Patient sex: M
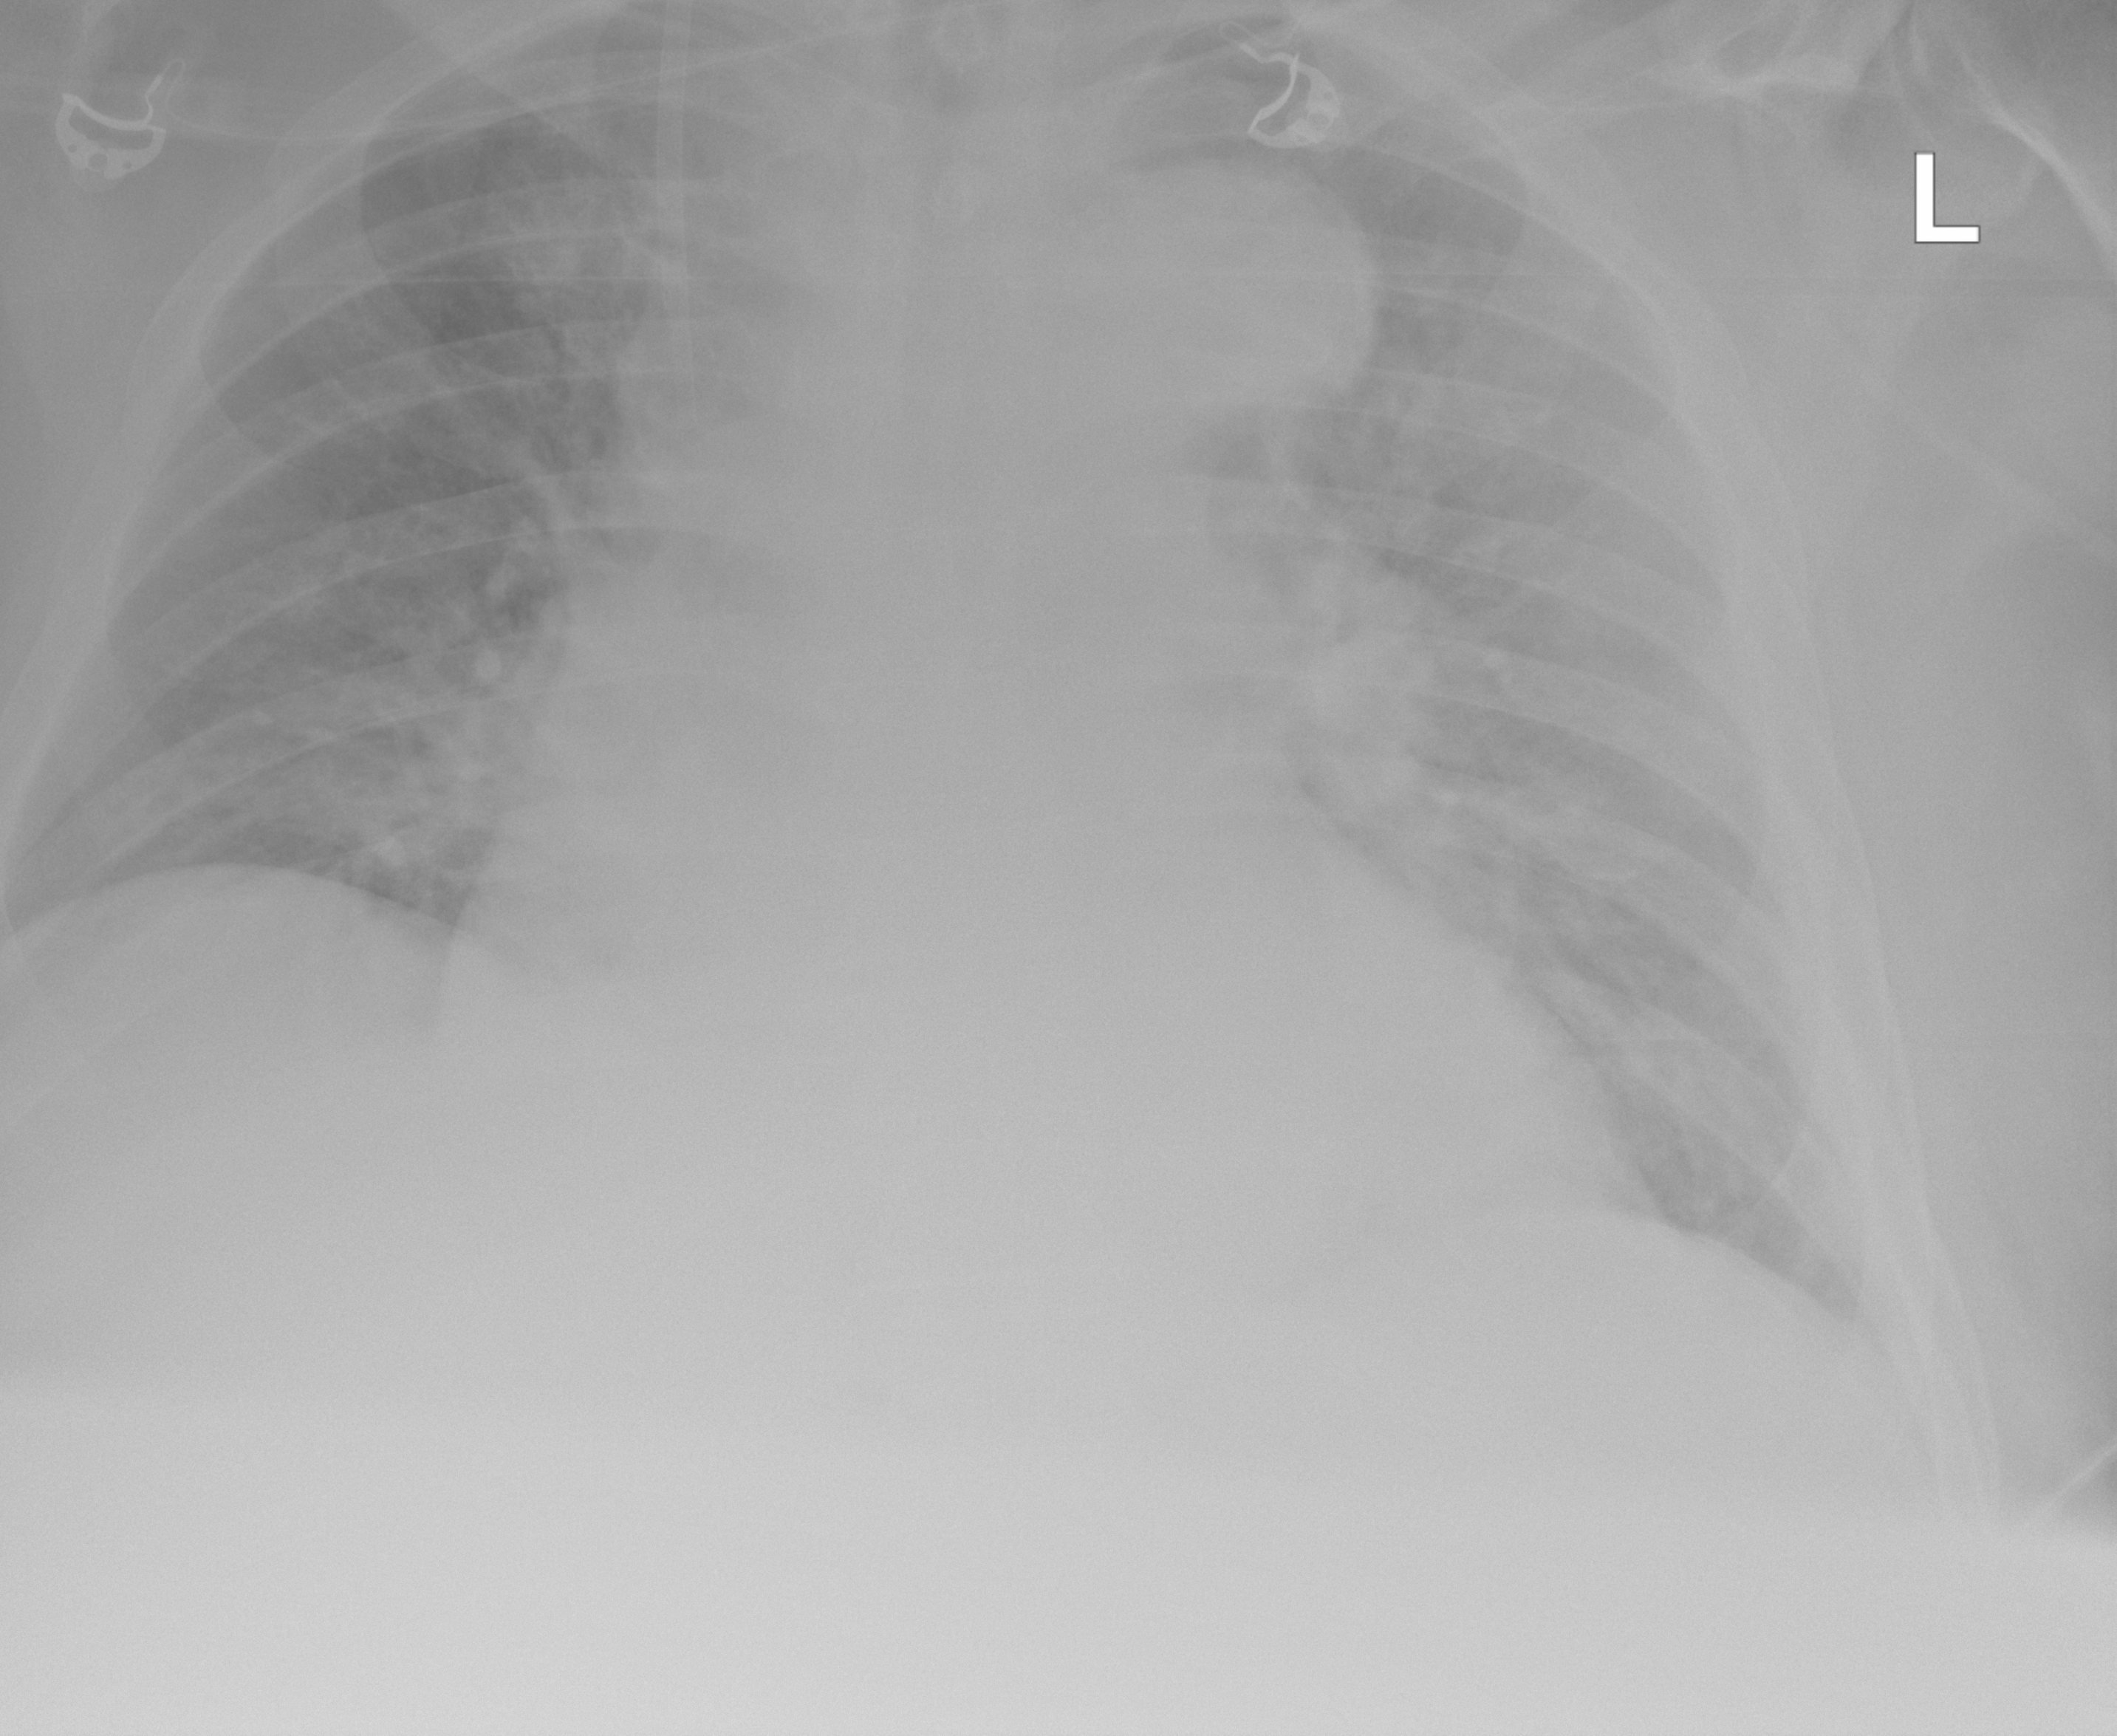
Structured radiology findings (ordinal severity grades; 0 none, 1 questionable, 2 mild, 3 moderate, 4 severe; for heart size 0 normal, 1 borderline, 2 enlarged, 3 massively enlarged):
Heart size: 2
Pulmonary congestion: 2
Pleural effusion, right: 0
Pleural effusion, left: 0
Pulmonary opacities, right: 0
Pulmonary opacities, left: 0
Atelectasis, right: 2
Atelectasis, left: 2